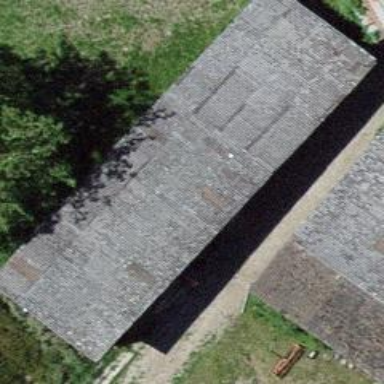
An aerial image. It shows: Rural barn.